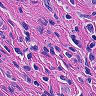
Metastatic tissue present: yes